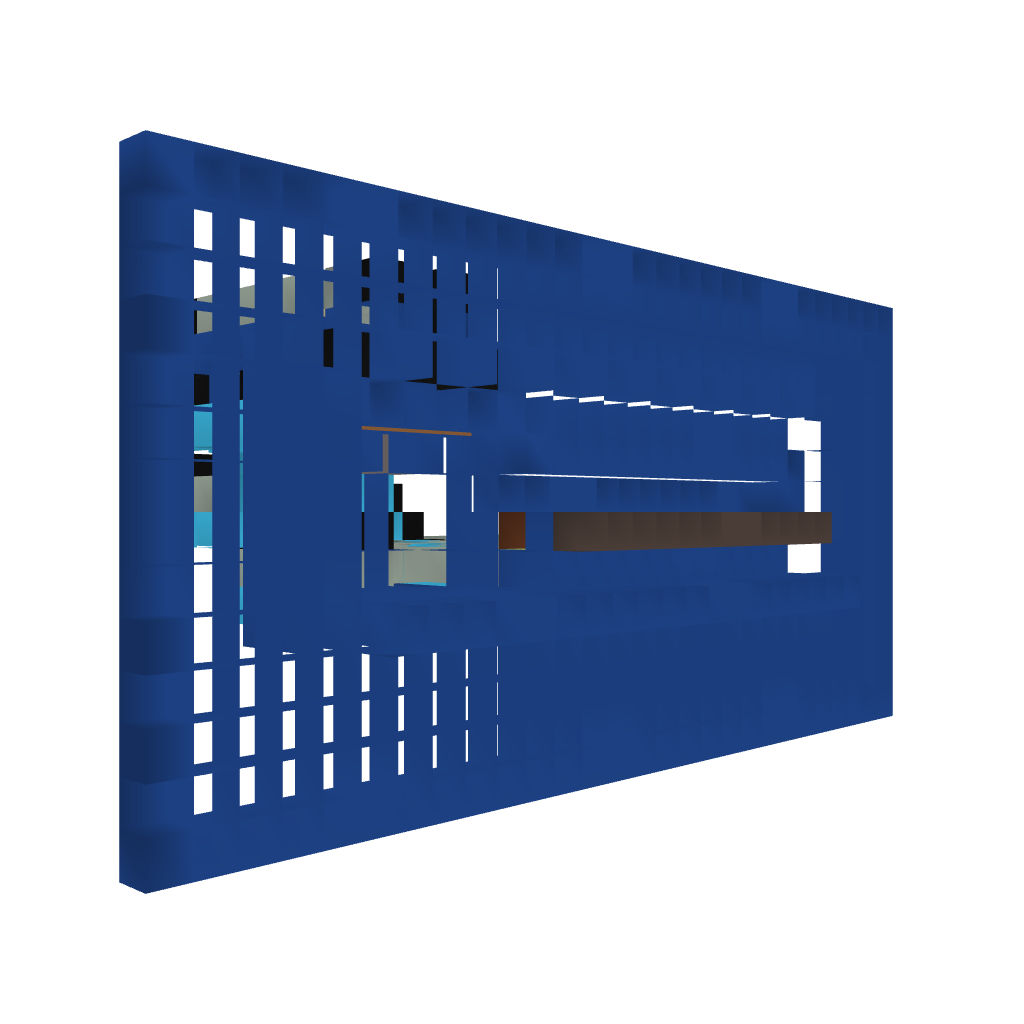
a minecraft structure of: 9-buttons with light